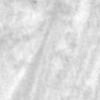
Label: change